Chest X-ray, PA view. Patient: 58 years old, sex M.
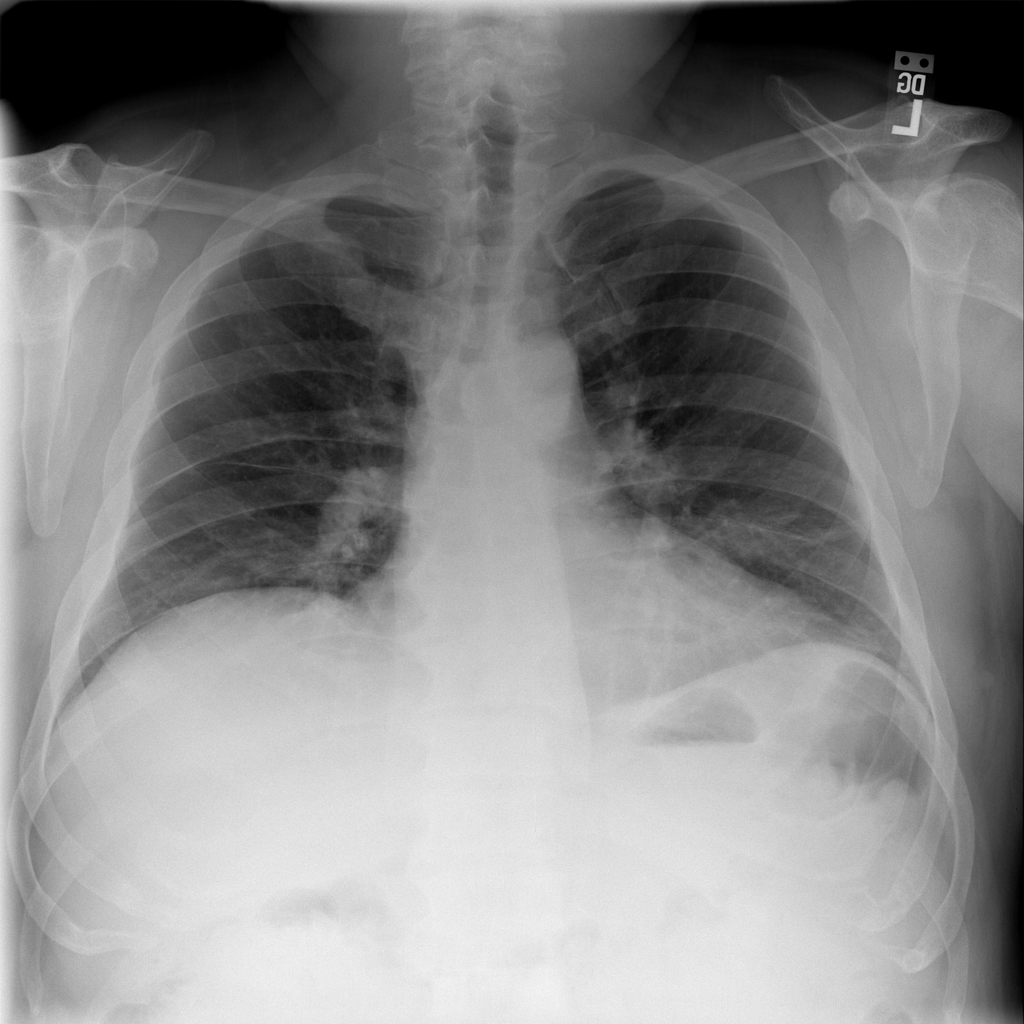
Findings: No Finding